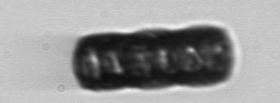
Label: Paralia_sulcata